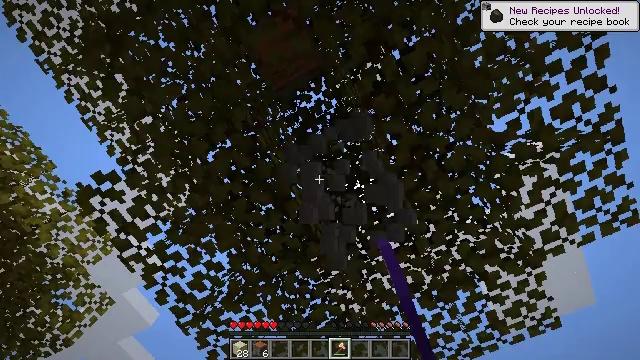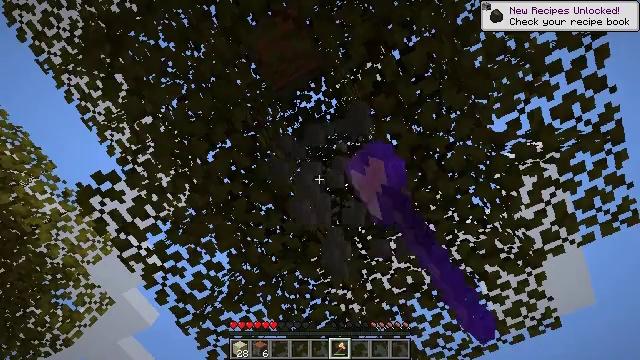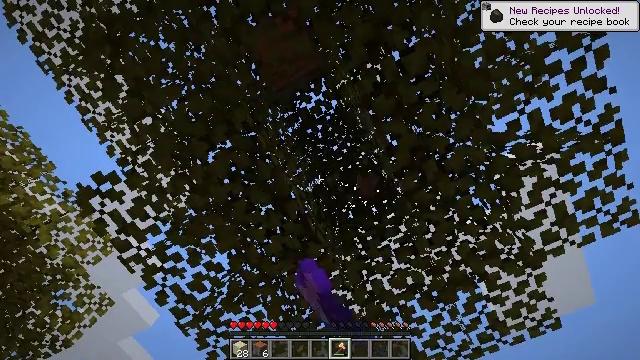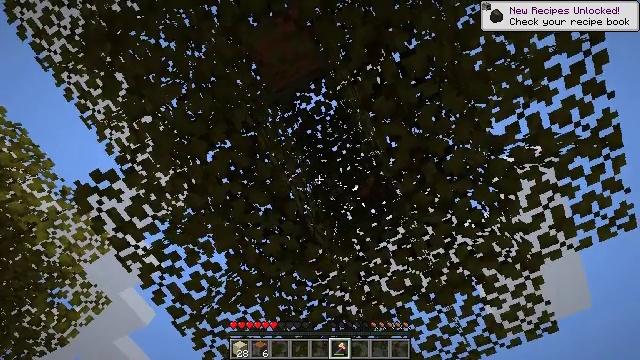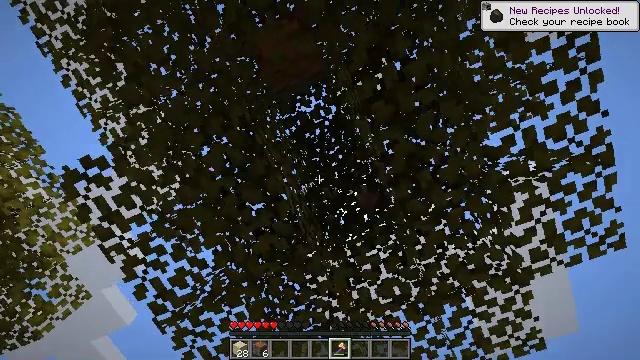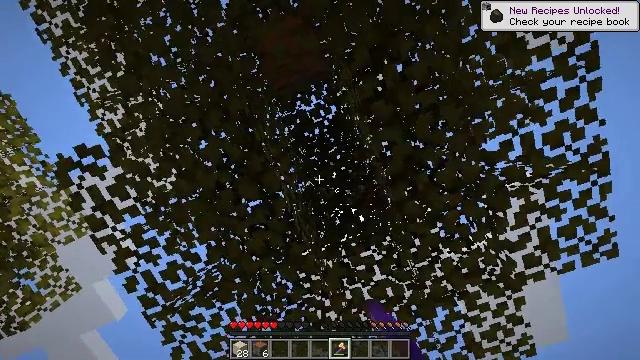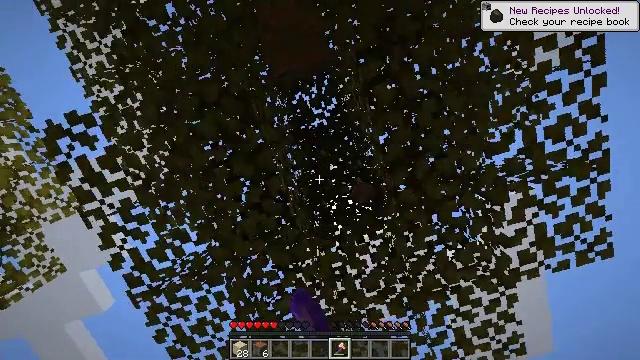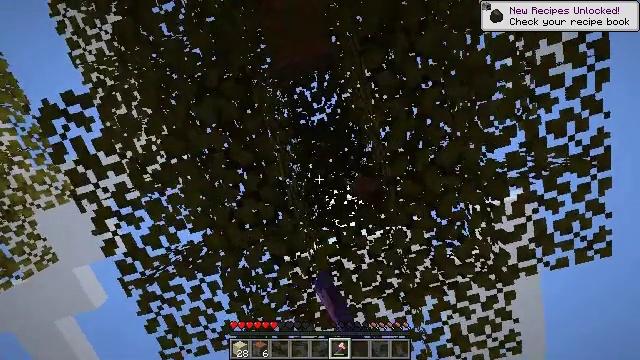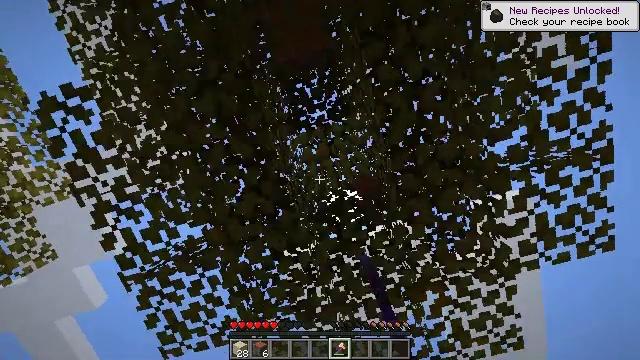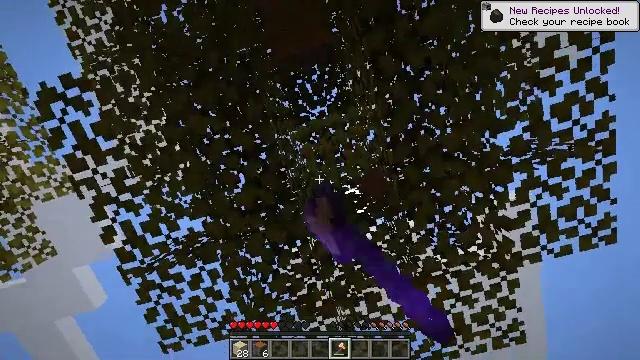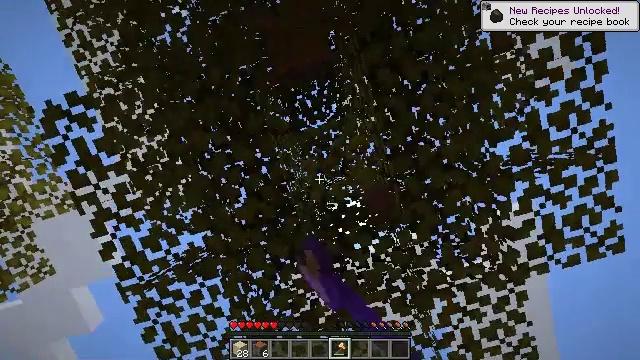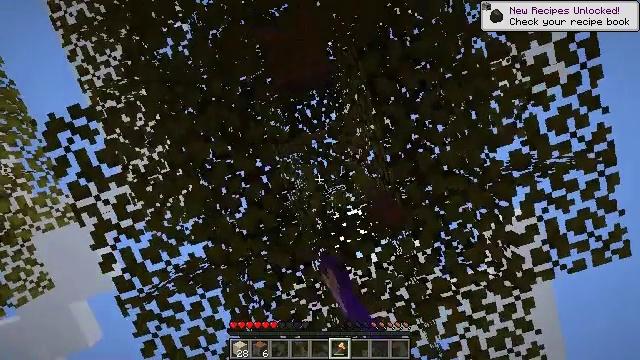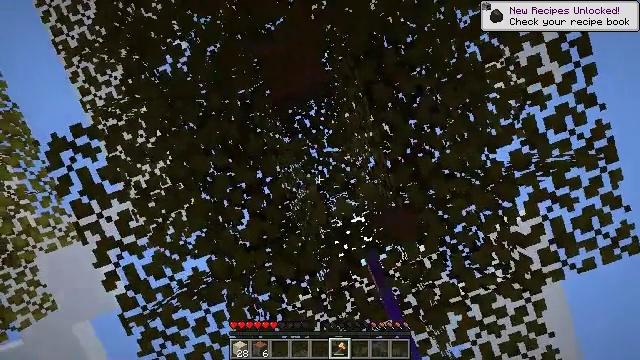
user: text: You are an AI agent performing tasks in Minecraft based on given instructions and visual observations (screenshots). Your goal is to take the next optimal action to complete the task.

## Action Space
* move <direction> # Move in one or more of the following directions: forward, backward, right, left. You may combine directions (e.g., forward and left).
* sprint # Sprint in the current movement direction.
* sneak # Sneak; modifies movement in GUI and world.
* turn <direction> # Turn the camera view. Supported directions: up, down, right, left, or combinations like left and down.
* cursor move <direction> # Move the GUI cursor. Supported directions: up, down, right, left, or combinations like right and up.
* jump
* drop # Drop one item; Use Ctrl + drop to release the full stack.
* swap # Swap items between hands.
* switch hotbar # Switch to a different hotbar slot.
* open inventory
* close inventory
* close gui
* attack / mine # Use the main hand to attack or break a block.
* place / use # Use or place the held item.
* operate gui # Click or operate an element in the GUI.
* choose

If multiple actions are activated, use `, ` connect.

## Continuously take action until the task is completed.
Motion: motion action
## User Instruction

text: Break the acacia leaves to collect them.
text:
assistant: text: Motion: attack / mine
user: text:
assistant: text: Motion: attack / mine
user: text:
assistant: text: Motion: attack / mine
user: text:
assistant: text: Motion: move forward, turn right and up, attack / mine
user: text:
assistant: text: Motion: move forward, turn right, attack / mine
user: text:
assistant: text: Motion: move forward, turn right, attack / mine
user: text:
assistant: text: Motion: turn right, attack / mine
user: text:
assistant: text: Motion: attack / mine
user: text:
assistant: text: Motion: attack / mine
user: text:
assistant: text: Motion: turn up, attack / mine
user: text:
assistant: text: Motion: turn up
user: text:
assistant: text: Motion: turn left and up
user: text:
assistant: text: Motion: no_op